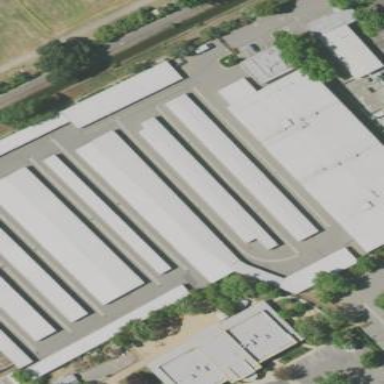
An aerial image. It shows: Warehouse building used for storage rental services.